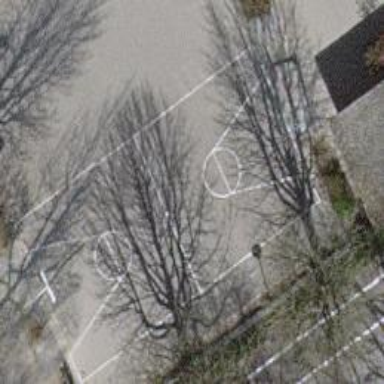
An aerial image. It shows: Basketball court with asphalt surface.